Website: lowes
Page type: payment
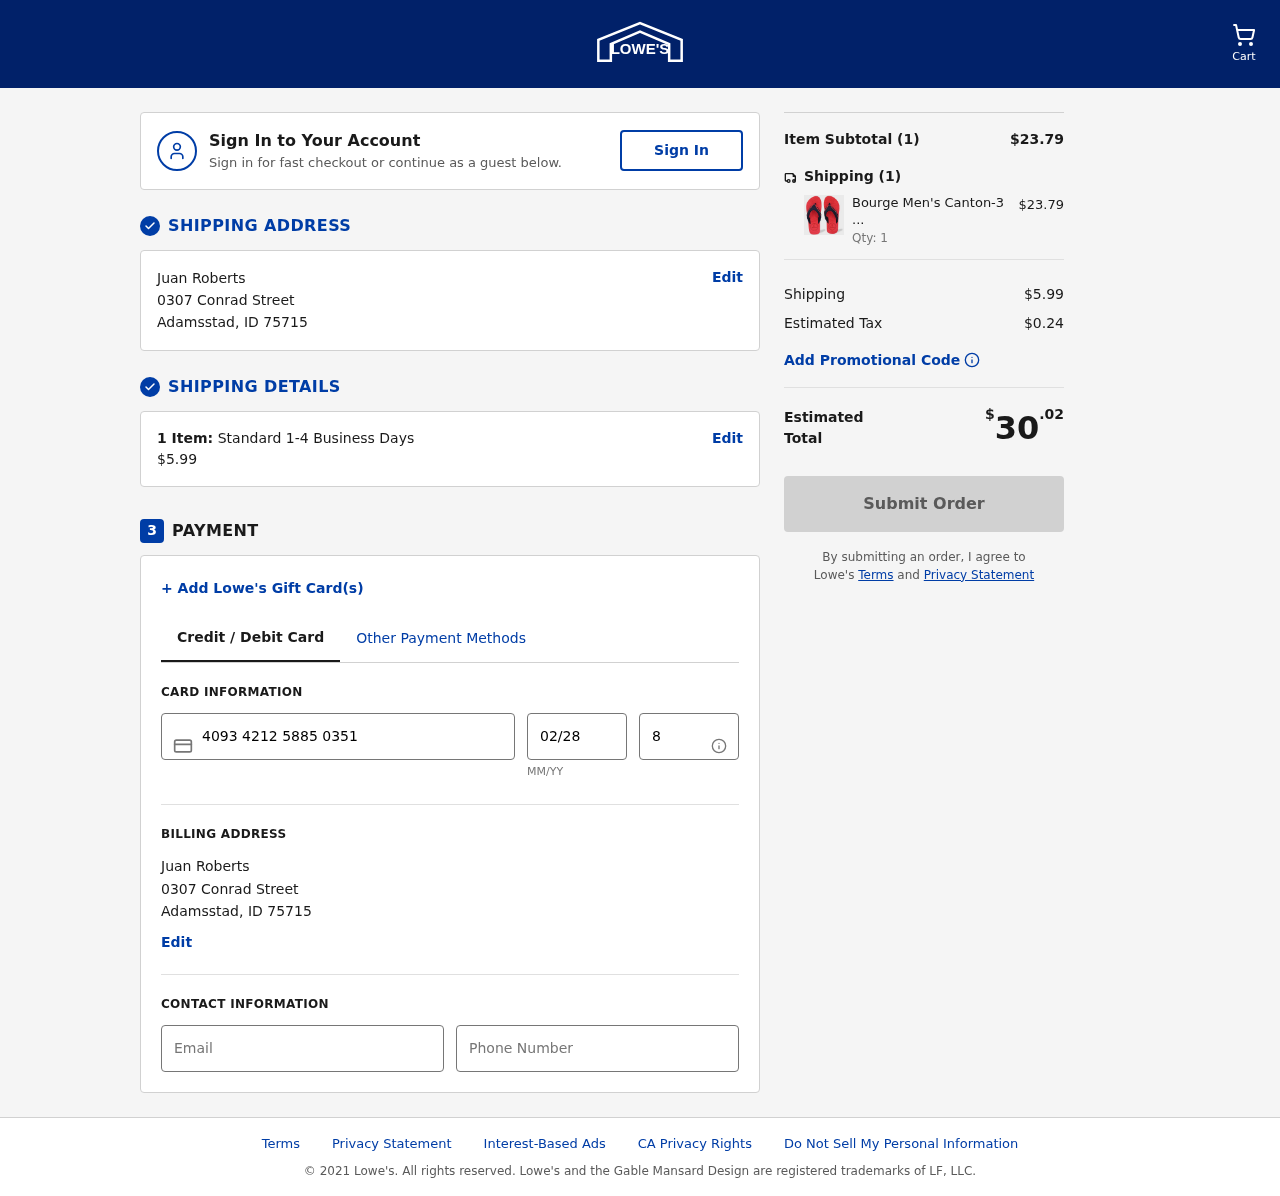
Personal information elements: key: PII_CARD_CVV
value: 844
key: PII_CARD_EXPIRY
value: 02/28
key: PII_CARD_NUMBER
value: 4093 4212 5885 0351
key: PII_CITY
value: Adamsstad
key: PII_EMAIL
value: juan_roberts@yahoo.com
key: PII_FULLNAME
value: Juan Roberts
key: PII_PHONE
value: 7978370944
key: PII_POSTCODE
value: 75715
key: PII_STATE_ABBR
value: ID
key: PII_STREET
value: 0307 Conrad Street
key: PII_FULLNAME2
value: Juan Roberts
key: PII_CITY2
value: Adamsstad
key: PII_STATE_ABBR2
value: ID
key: PII_POSTCODE_FULL
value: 75715
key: PII_POSTCODE_NUMERIC
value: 75715
Product elements: key: PRODUCT1_NAME
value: Bourge Men's Canton-3 Red Flip Flops-8 UK (42 EU) (9 US) (Canton-3-08)
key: PRODUCT1_PRICE
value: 23.79
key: PRODUCT1_QUANTITY
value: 1
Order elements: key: ORDER_NUM_ITEMS
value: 1
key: ORDER_SHIPPING_COST
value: $5.99
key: ORDER_NUM_ITEMS2
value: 1
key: ORDER_SUBTOTAL
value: $23.79
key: ORDER_NUM_ITEMS3
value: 1
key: ORDER_SHIPPING_COST2
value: $5.99
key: ORDER_TAX
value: $0.24
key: ORDER_TOTAL
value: $30.02